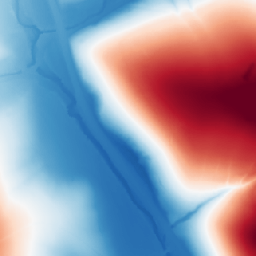
Category: trend_removal
Decomposition family: polynomial
Decomposition parameters: degree: 2
Upsampling method: area
Upsampling parameters: scale: 8
Upsampling scale: 8